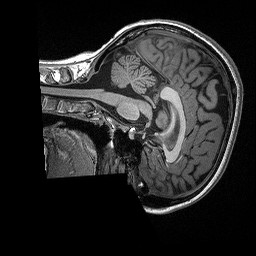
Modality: T1w
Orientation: sagittal
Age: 22
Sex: female
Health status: healthy
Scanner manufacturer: siemens
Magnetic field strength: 3 T
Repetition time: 2.3 s
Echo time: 0.00298 s